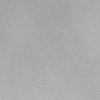
Label: dusty